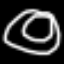
Label: donut